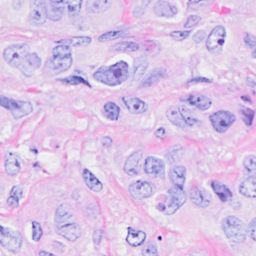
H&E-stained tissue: Breast